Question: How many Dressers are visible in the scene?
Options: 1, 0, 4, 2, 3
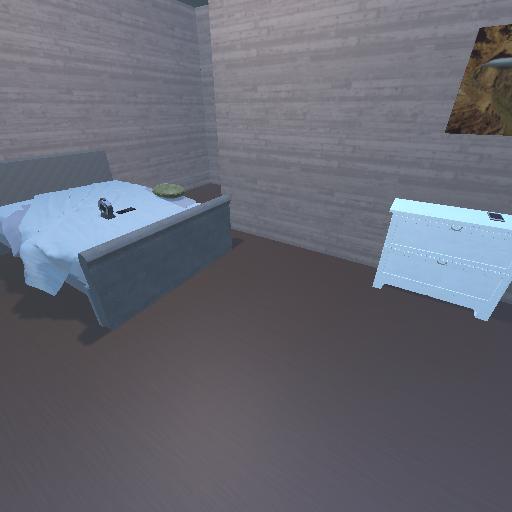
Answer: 1